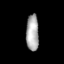
Tissue: lung
Cell type: Endothelial cells
Senescence score: 0.5577
Nuclear area (px): 450
Mean DAPI intensity: 169.458